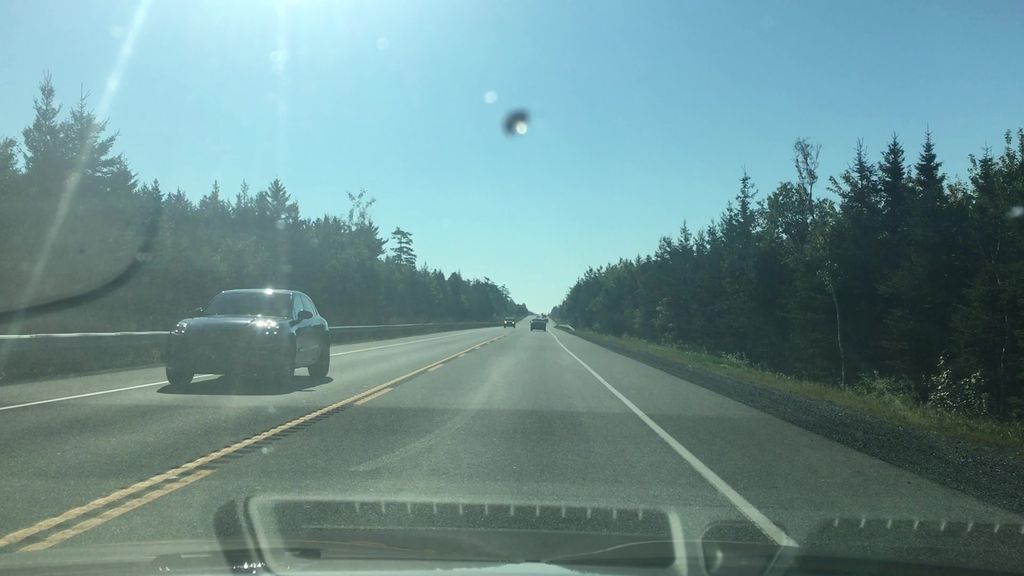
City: halifax